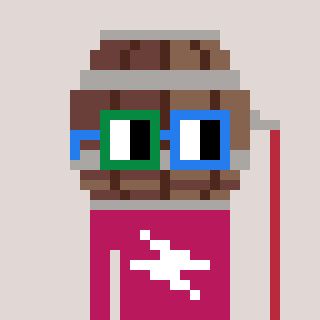
a pixel art character with square green and blue glasses, a wine barrel-shaped head and a darkpink-colored body on a warm background